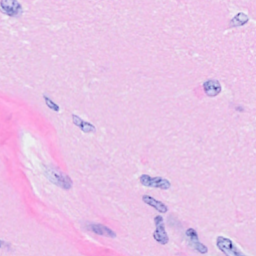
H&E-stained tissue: Breast